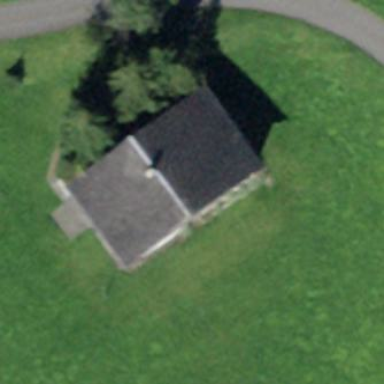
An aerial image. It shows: Building with brown gabled roof.